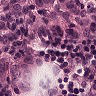
Metastatic tissue present: yes